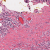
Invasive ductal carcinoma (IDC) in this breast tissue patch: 0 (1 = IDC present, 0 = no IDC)